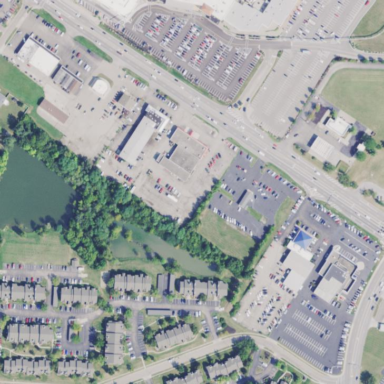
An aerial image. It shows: Retail area.